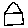
Label: house